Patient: sex M, age 48
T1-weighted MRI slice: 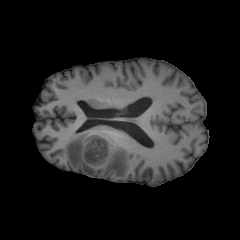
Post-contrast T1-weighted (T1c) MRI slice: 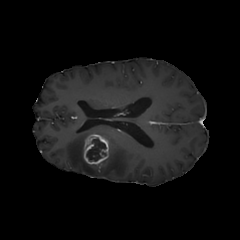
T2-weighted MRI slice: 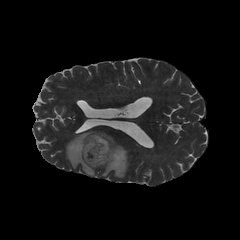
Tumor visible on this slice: yes
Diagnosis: Glioblastoma, IDH-wildtype
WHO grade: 4